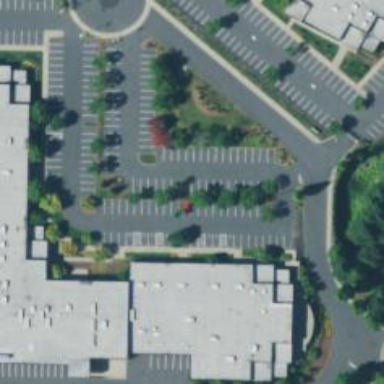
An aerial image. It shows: Parking space is available.